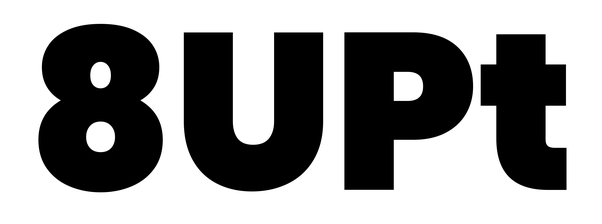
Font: Poppins-Black